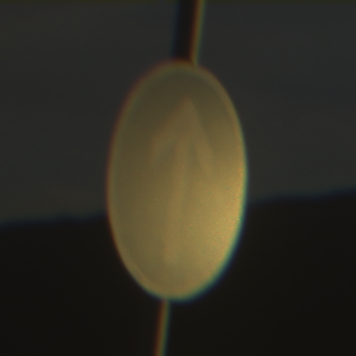
Verkehrszeichen: VorgeschriebeneFahrtrichtungGeradeaus
Umgebung: Outdoor, Nature
Tageszeit: SunriseSunset
Wetter: PartlyCloudy
Licht: Natural
Jahreszeit: Summer
Kontrast: HighContrast